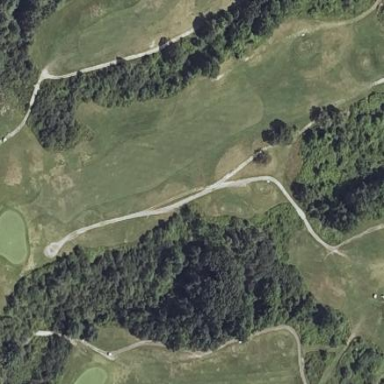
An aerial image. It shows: Grassy area designated as golf fairway.